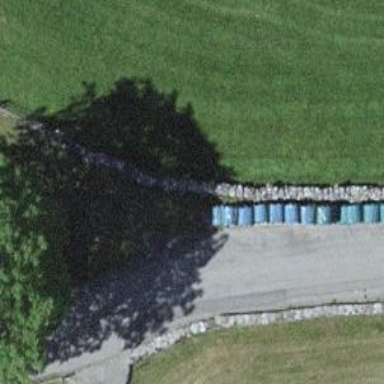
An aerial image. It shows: Dry stone wall barrier.